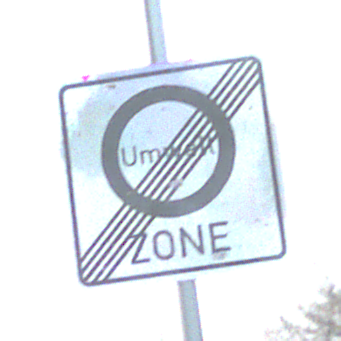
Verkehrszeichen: EndeUmweltzone
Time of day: SunriseSunset
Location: Outdoor (RoadRail)
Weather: PartlyCloudy
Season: NotSpecified
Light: Natural